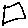
Label: square